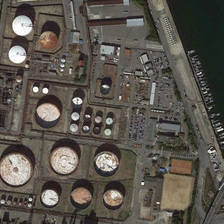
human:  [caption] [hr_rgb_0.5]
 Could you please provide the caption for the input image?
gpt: many storage tanks are in a factory near a river with a small port .

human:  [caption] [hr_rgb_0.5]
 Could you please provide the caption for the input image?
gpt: many storage tanks are in a factory near a river with a small port .

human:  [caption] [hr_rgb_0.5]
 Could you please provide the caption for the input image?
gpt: many storage tanks are in a factory near a river with a small port .

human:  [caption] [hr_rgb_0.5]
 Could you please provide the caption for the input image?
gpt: many storage tanks are in a factory near a river with a small port .

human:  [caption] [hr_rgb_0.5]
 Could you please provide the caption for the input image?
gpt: many storage tanks are in a factory near a river with a small port .